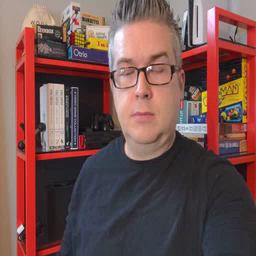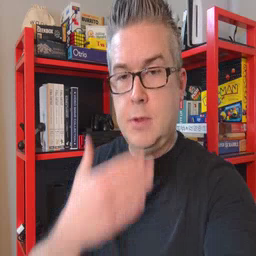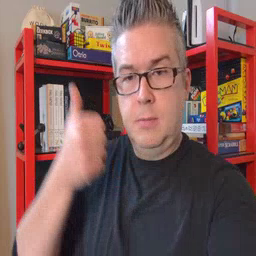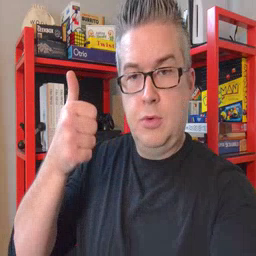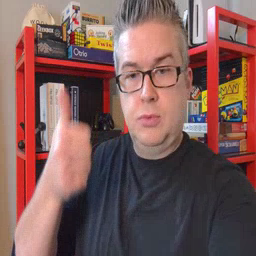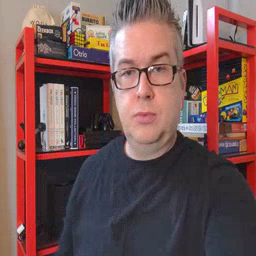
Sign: better